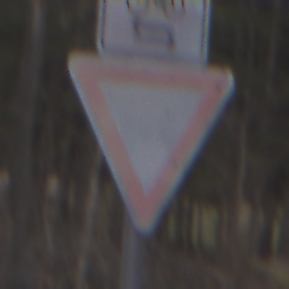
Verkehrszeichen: VorfahrtGewaehren
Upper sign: RichtungsangabeDurchPfeile9
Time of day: Midday
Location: Outdoor (Nature)
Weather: Overcast
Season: Autumn
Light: Natural